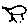
Label: bird